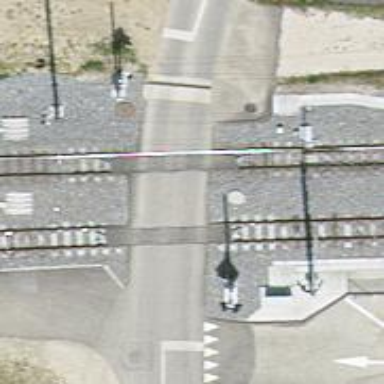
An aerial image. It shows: Railway level crossing.